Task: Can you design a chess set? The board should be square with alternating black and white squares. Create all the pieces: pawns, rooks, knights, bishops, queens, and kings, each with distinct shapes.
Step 1286:
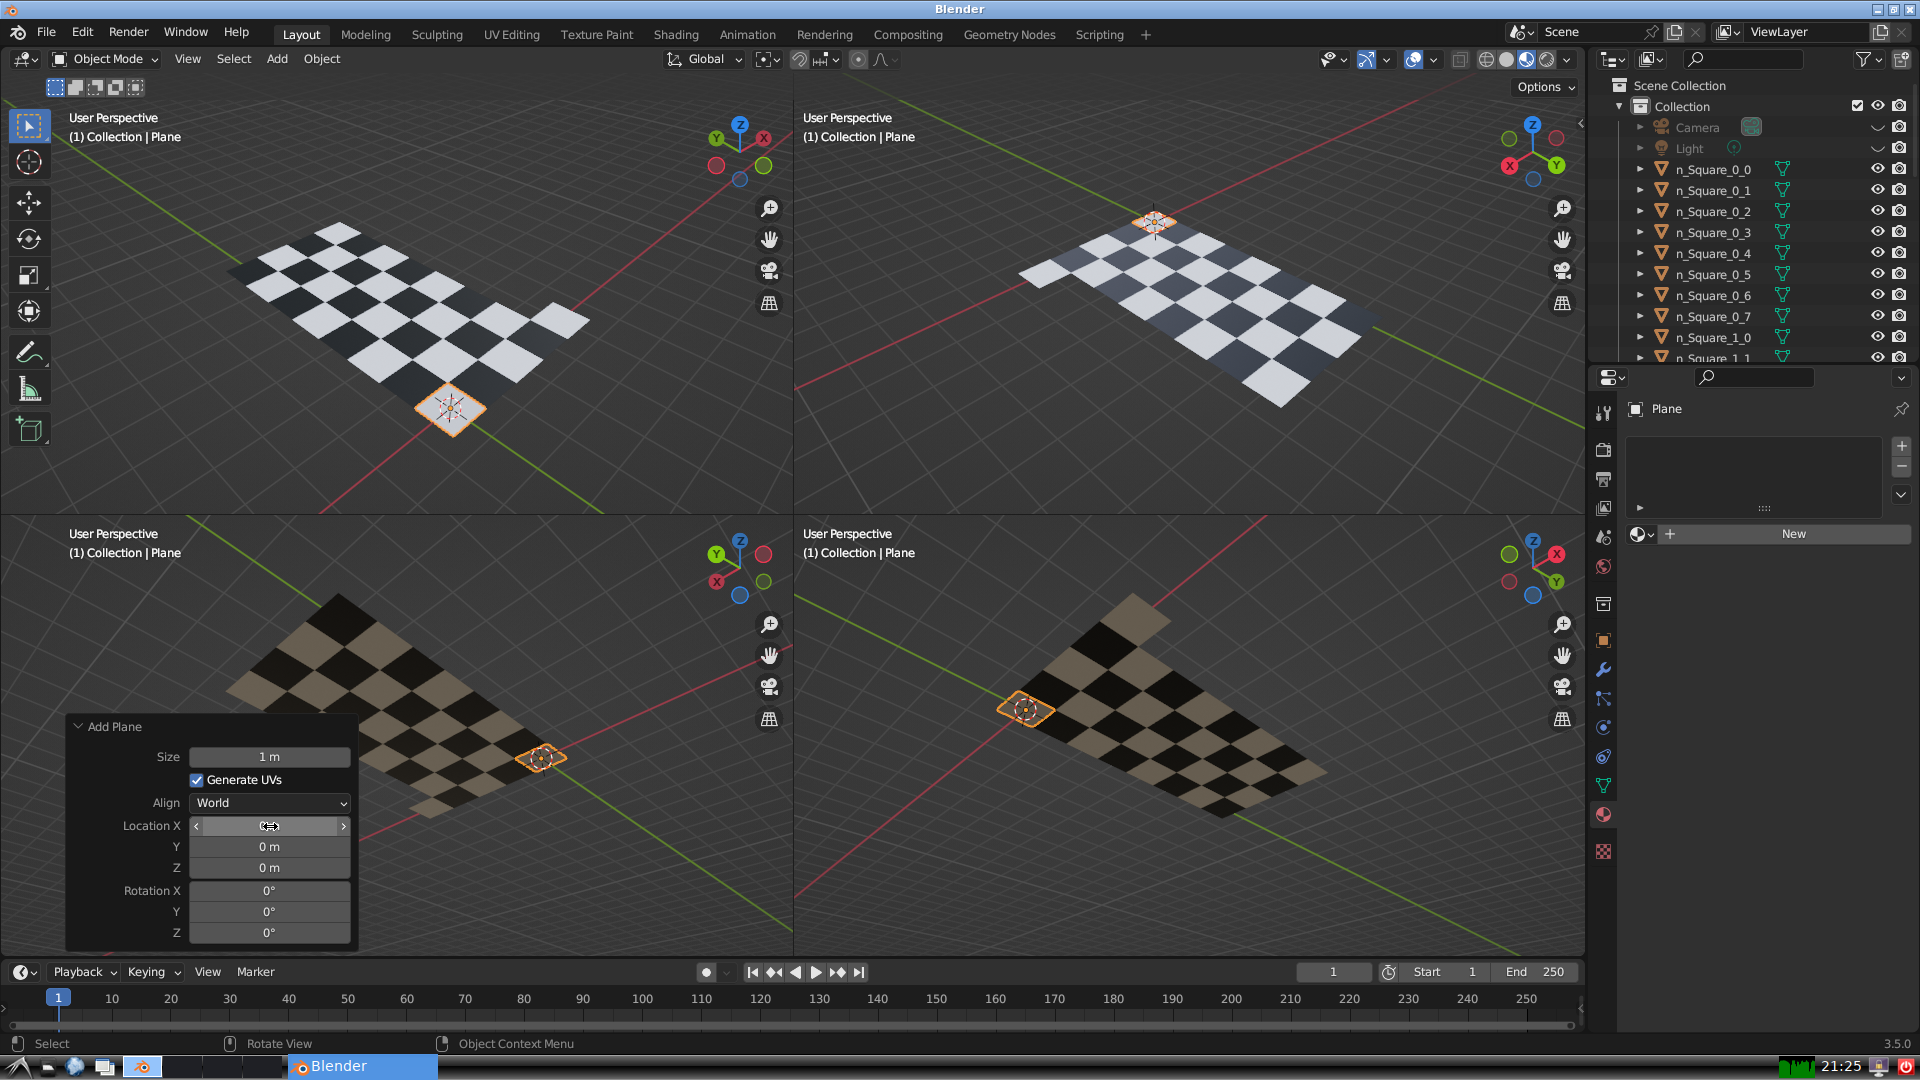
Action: click: no